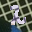
Label: 2